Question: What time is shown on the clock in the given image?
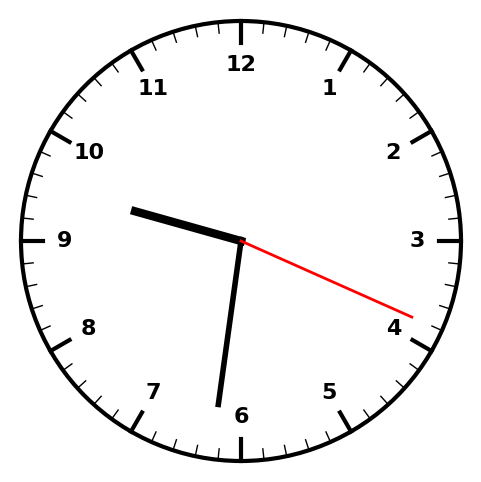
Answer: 09:31:19